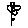
Label: flower